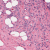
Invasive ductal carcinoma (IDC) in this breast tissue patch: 1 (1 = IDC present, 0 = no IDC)